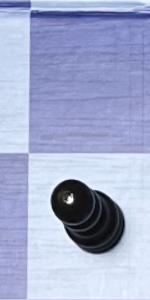
Label: Pawn_Black